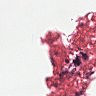
Metastatic tissue present: no